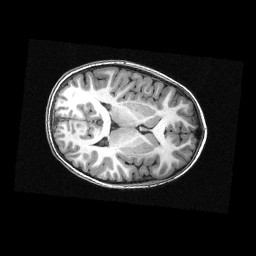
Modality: T1w
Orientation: axial
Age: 8
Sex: female
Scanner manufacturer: siemens
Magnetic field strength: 3 T
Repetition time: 2.3 s
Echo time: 0.00336 s